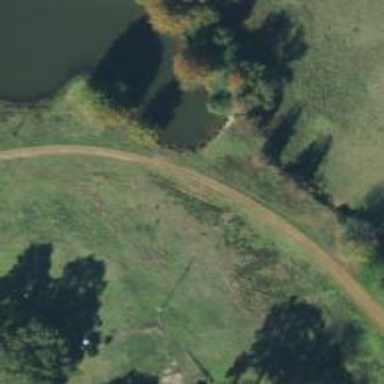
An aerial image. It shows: Pond with natural water.